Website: bh-photo
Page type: receipt
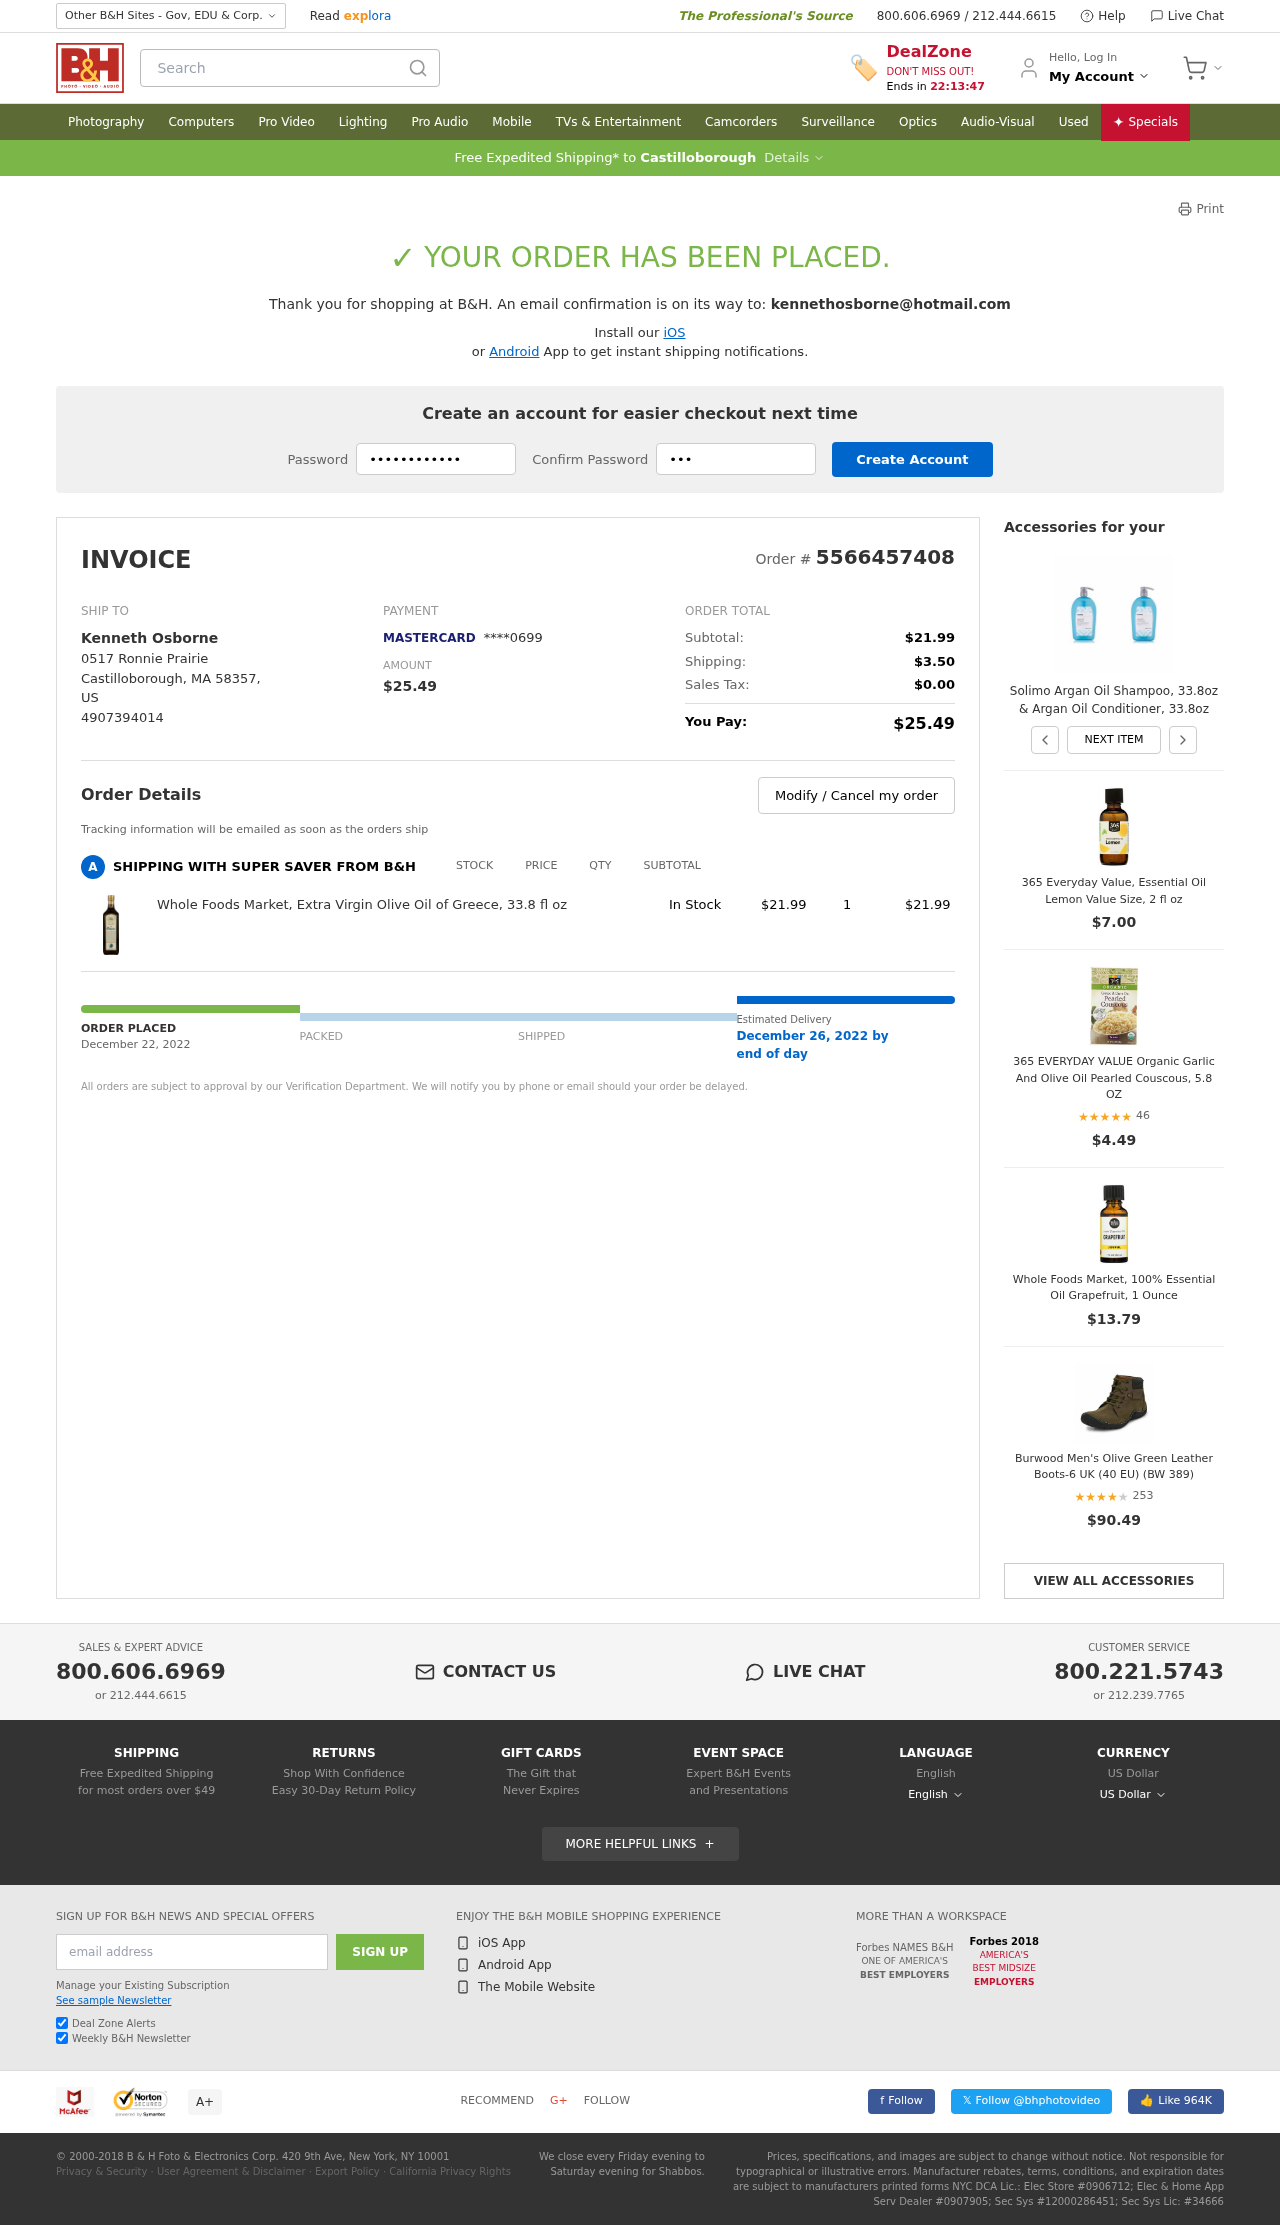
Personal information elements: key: PII_CARD_LAST4
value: ****0699
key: PII_CARD_TYPE
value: MASTERCARD
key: PII_CITY
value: Castilloborough
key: PII_COUNTRY_CODE
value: US
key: PII_EMAIL
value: kennethosborne@hotmail.com
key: PII_FULLNAME
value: Kenneth Osborne
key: PII_PHONE
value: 4907394014
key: PII_POSTCODE
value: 58357
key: PII_STATE_ABBR
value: MA
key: PII_STREET
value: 0517 Ronnie Prairie
Product elements: key: PRODUCT1_NAME
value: Whole Foods Market, Extra Virgin Olive Oil of Greece, 33.8 fl oz
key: PRODUCT1_PRICE
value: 21.99
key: PRODUCT1_QUANTITY
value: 1
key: PRODUCT2_NAME
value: Solimo Argan Oil Shampoo, 33.8oz & Argan Oil Conditioner, 33.8oz
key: PRODUCT3_NAME
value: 365 Everyday Value, Essential Oil Lemon Value Size, 2 fl oz
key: PRODUCT3_PRICE
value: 7
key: PRODUCT4_NAME
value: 365 EVERYDAY VALUE Organic Garlic And Olive Oil Pearled Couscous, 5.8 OZ
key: PRODUCT4_NUM_RATINGS
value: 46
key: PRODUCT4_PRICE
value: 4.49
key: PRODUCT4_RATING
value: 4.7
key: PRODUCT5_NAME
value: Whole Foods Market, 100% Essential Oil Grapefruit, 1 Ounce
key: PRODUCT5_PRICE
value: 13.79
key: PRODUCT6_NAME
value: Burwood Men's Olive Green Leather Boots-6 UK (40 EU) (BW 389)
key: PRODUCT6_NUM_RATINGS
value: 253
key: PRODUCT6_PRICE
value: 90.49
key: PRODUCT6_RATING
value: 3.6
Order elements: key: ORDER_ID
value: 5566457408
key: ORDER_TOTAL
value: $25.49
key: ORDER_SUBTOTAL
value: $21.99
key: ORDER_SHIPPING_COST
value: $3.50
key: ORDER_TAX
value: $0.00
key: ORDER_DATE
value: December 22, 2022
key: ORDER_DELIVERY_DATE
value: December 26, 2022 by
Search elements: key: HEADER_SEARCH
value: Search